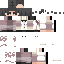
A female human skin with pale skin, wearing brown long hair dressed in a blue hoodie and brown pants, featuring a closed mouth.